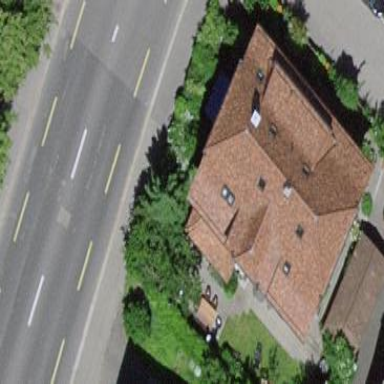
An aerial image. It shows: Detached building with half-hipped roof shape.